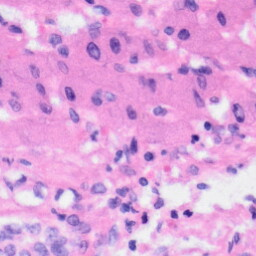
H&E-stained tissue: Liver